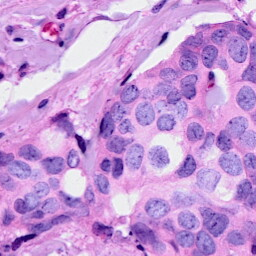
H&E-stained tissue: Breast